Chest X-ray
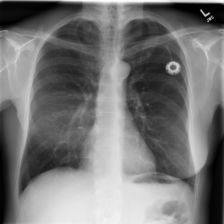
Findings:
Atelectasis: negative
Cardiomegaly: negative
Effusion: negative
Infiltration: negative
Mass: negative
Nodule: negative
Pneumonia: negative
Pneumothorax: negative
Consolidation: negative
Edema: negative
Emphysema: negative
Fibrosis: negative
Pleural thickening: negative
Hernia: negative